Question: I am trying to create a Runnable Jar file for my java project. I am using Eclipse Kepler to do so but after creating the jar file i am getting some warning message from the Eclipse. I tried to find the answer on google but got nothing. I am not able to copy paste the error message which i received from the eclipse so i am attaching the screen shot of it.
But i am able to use that jar file without any warning.

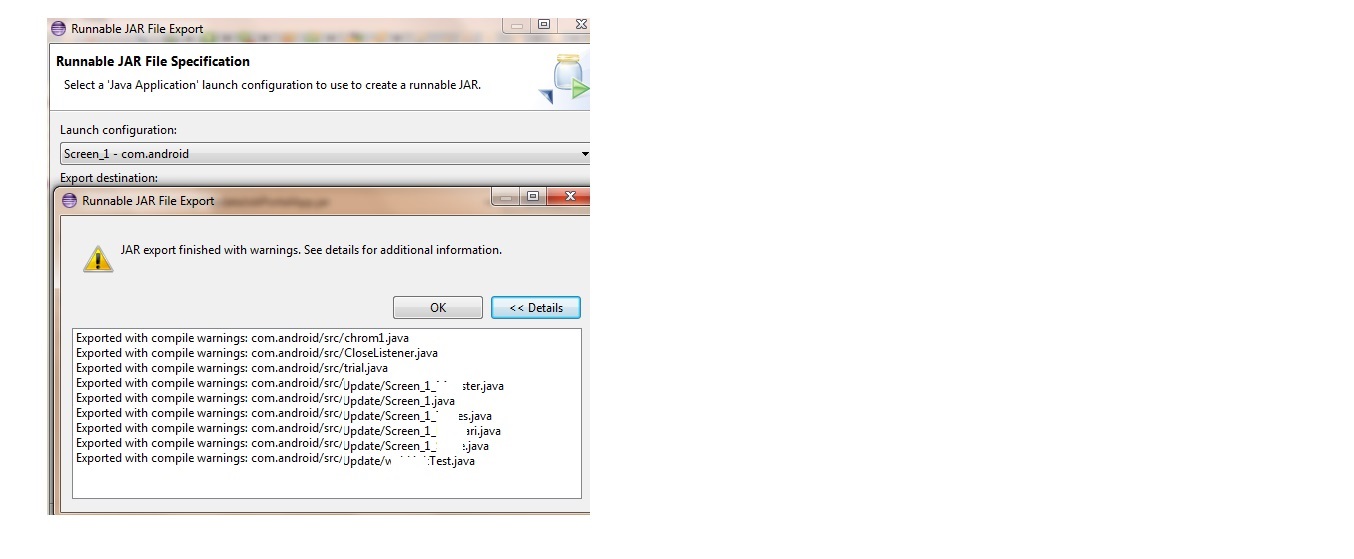
Answer: When Java (and hence Eclipse) compiles a '.java' file, it might work with no problems, or it might produce or . If you get then it means that the file couldn't be compiled: you have to fix the errors before you can run your program. But are different: they let you know that you've done something suspicious that usually indicates a mistake, but since what you wrote was valid Java according to the syntax, the warnings didn't stop the compilation, and you'll be able to run your program.
If a file has errors in it, then there will be a red cross placed in the project explorer view, superimposed over the icon for the file. There will also be red crosses down the right-hand side of the editor pane for that file, telling you where the errors are.
If there are warnings, then there will be a tiny yellow triangle instead, and also yellow triangles down the right-hand side of the editor pane. But they're fairly inconspicuous, and you won't necessarily notice them unless you know to look for them.
What's going on in your case is that you're building a runnable jar file out of a project that contains some warnings but no errors. What you're seeing is a list of files that have compiler warnings. You can check this by going back to your project explorer pane and looking to see which files have yellow triangles. The reason you've noticed the warnings at this point is that you get hit with a big yellow triangle when you export to a jar file, rather than the tiny yellow triangles that were there before. The big yellow triangle is no more, or less, significant than the tiny yellow ones.
So you should expect your jar file to run, but you shouldn't think that means you can completely ignore the warnings. You will need to check each one carefully, and see whether the warnings are indicative of problems or not. If you want to write good code, it's good to get into the habit of making sure that you eventually get rid of all the compiler warnings in your source.